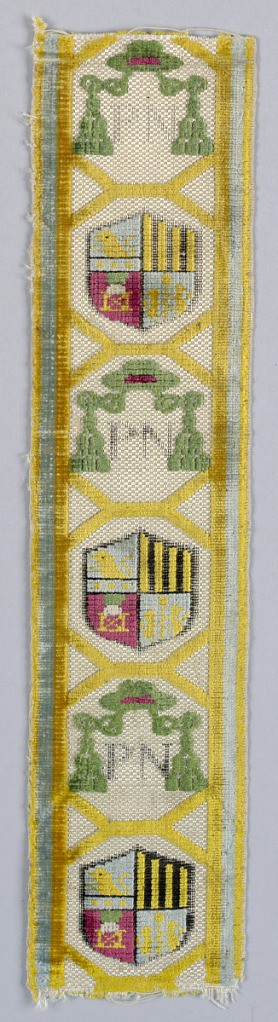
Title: Livery trimmings
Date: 18th century
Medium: silk Technique: cut and uncut supplementary warp pile (velvet) in a woven foundation
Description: Trimmings for coach or livery woven in multicolored velvet in a design designated for bishops. Green galero (hat) with tassels alternates with a heraldic shield. The initials "PN" appear between the tassels.